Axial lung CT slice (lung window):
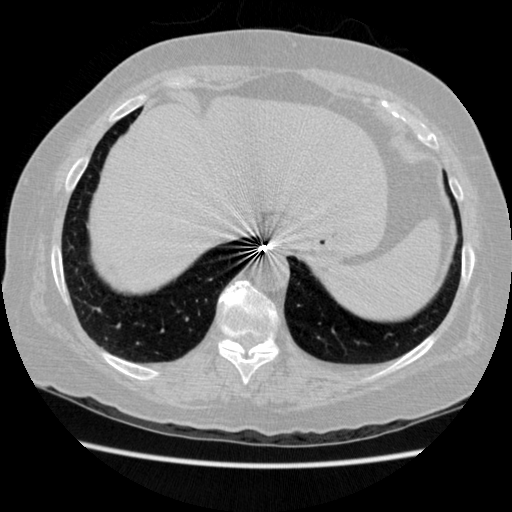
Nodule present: no